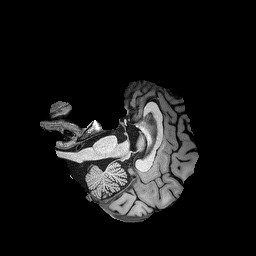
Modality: T1w
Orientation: axial
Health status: healthy